Question: I have a JavaFX ContextMenu assigned to the right mouse button click of a scrollpane. It opens, but it doesn't close when you click outside the scrollpane. I could add another mouse event to the scrollpane in order to hide it, but that solves only 1 problem. The main problem is that when I click on any component of the scrollpane, then the context menu remains open.
Example: Open popup via right mouse button click, then click on the button. The popup menu is still open.
'''
import javafx.application.Application;
import javafx.event.EventHandler;
import javafx.scene.Group;
import javafx.scene.Scene;
import javafx.scene.control.Button;
import javafx.scene.control.ContextMenu;
import javafx.scene.control.MenuItem;
import javafx.scene.control.ScrollPane;
import javafx.scene.input.MouseEvent;
import javafx.scene.paint.Color;
import javafx.scene.shape.Rectangle;
import javafx.stage.Stage;
public class Main extends Application {
public static void main(String[] args) {
launch(args);
}
@Override
public void start(Stage primaryStage) {
final ContextMenu contextMenu = new ContextMenu();
MenuItem item1 = new MenuItem("About");
MenuItem item2 = new MenuItem("Preferences");
contextMenu.getItems().addAll(item1, item2);
Rectangle rect = new Rectangle( 100,100,150,150);
Button button = new Button( "Button Text");
// create nodes
Group root = new Group();
root.getChildren().add( rect);
root.getChildren().add( button);
// create scrollpane
ScrollPane sp = new ScrollPane( root);
sp.setOnMousePressed(new EventHandler<MouseEvent>() {
@Override
public void handle(MouseEvent event) {
if (event.isSecondaryButtonDown()) {
contextMenu.show( sp, event.getScreenX(), event.getScreenY());
}
}
});
// create scene
Scene scene = new Scene(sp, 400, 400, Color.WHITE);
// add scene to primary stage
primaryStage.setScene( scene);
primaryStage.show();
}
}
'''

The documentation says that there's a setAutoHide method, but it doesn't work in my case:
> Specifies whether Popups should auto hide. If a popup loses focus and
autoHide is true, then the popup will be hidden automatically. The
only exception is when owner Node is specified using
show(javafx.scene.Node, double, double). Focusing owner Node will not
hide the PopupWindow. @defaultValue false
Thank you very much!
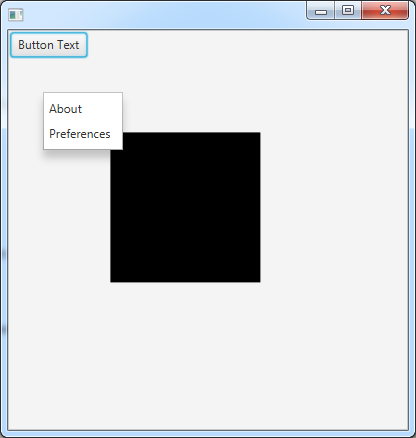
Answer: Interacting with child elements of the parent, will get a focus to that parent. So the context menu will not hide when the button in your code is clicked.
Try these two approaches:
1) Manually manage the visibility of context menu, i.e. hide it on button click:
'''
button.setOnAction(new EventHandler<ActionEvent>() {
@Override
public void handle(ActionEvent arg0) {
contextMenu.hide();
}
});
'''
2) Use setContextMenu() instead of showing the context menu on mouse press event:
'''
sp.setContextMenu(contextMenu);
'''